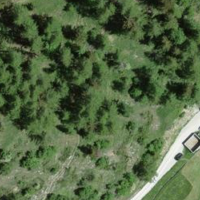
EUNIS habitat code: 52
Species observed at this site:
Dactylorhiza sambucina
Trifolium arvense
Neotinea ustulata